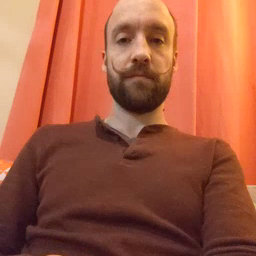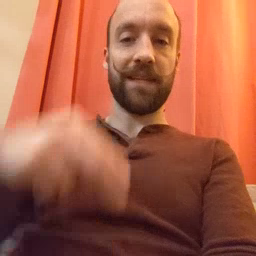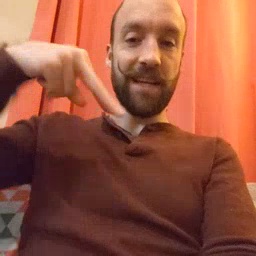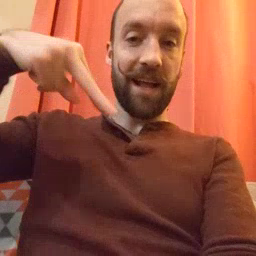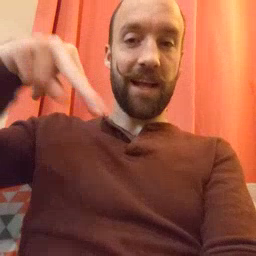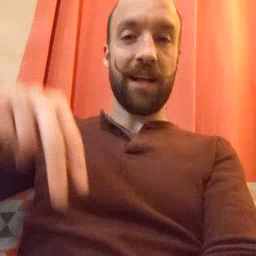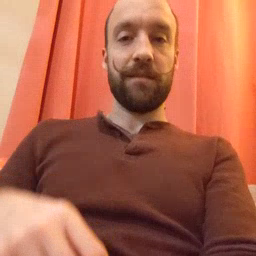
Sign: dance